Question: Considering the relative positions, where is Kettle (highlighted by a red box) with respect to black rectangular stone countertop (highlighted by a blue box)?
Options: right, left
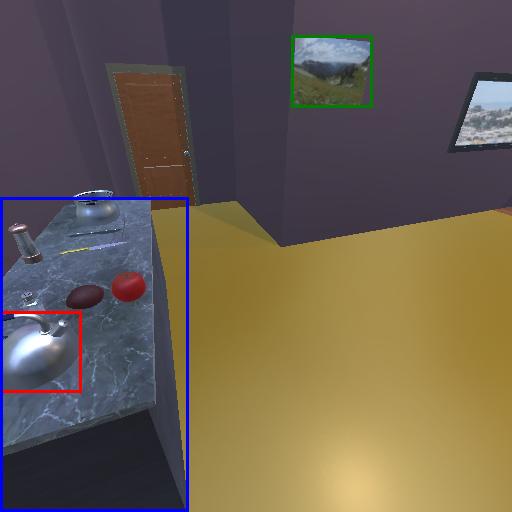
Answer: right